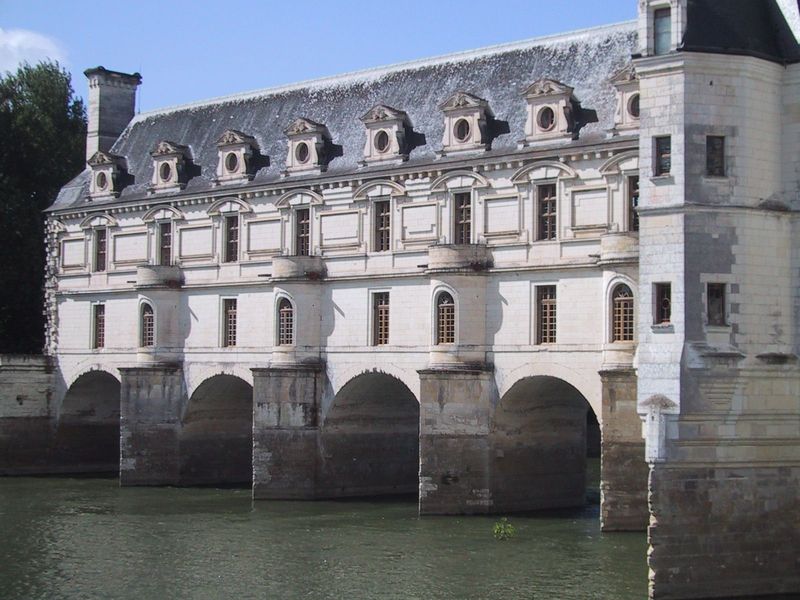
Titel: Das Schloss der Frauen (Le Chateau des Dames)
Standort: Chenonceau, Le Chateau des Dames (EU - F)
Schlagwörter: baum, blau, himmel, wasser, weiß, fluss, fenster, frankreich, säulen, dach, gebäude, haus, schloss, brücke, kamin, schornstein, balkon, fassade, giebel, saal, balkone, bögen, gewölbe, burg, türme, krankenhaus, loire, durchfahrt, durchgänge, wasserstand, loires, chenosseau, chenonceaux, cher, loir